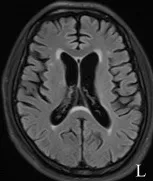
Comparison of the patient's MRI. (I-L) MRI examination at month 14 of the course of disease.
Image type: radiology (mri)